Field crop: maize
Growth stage: 1
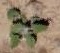
Species: chenopodium